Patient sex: F
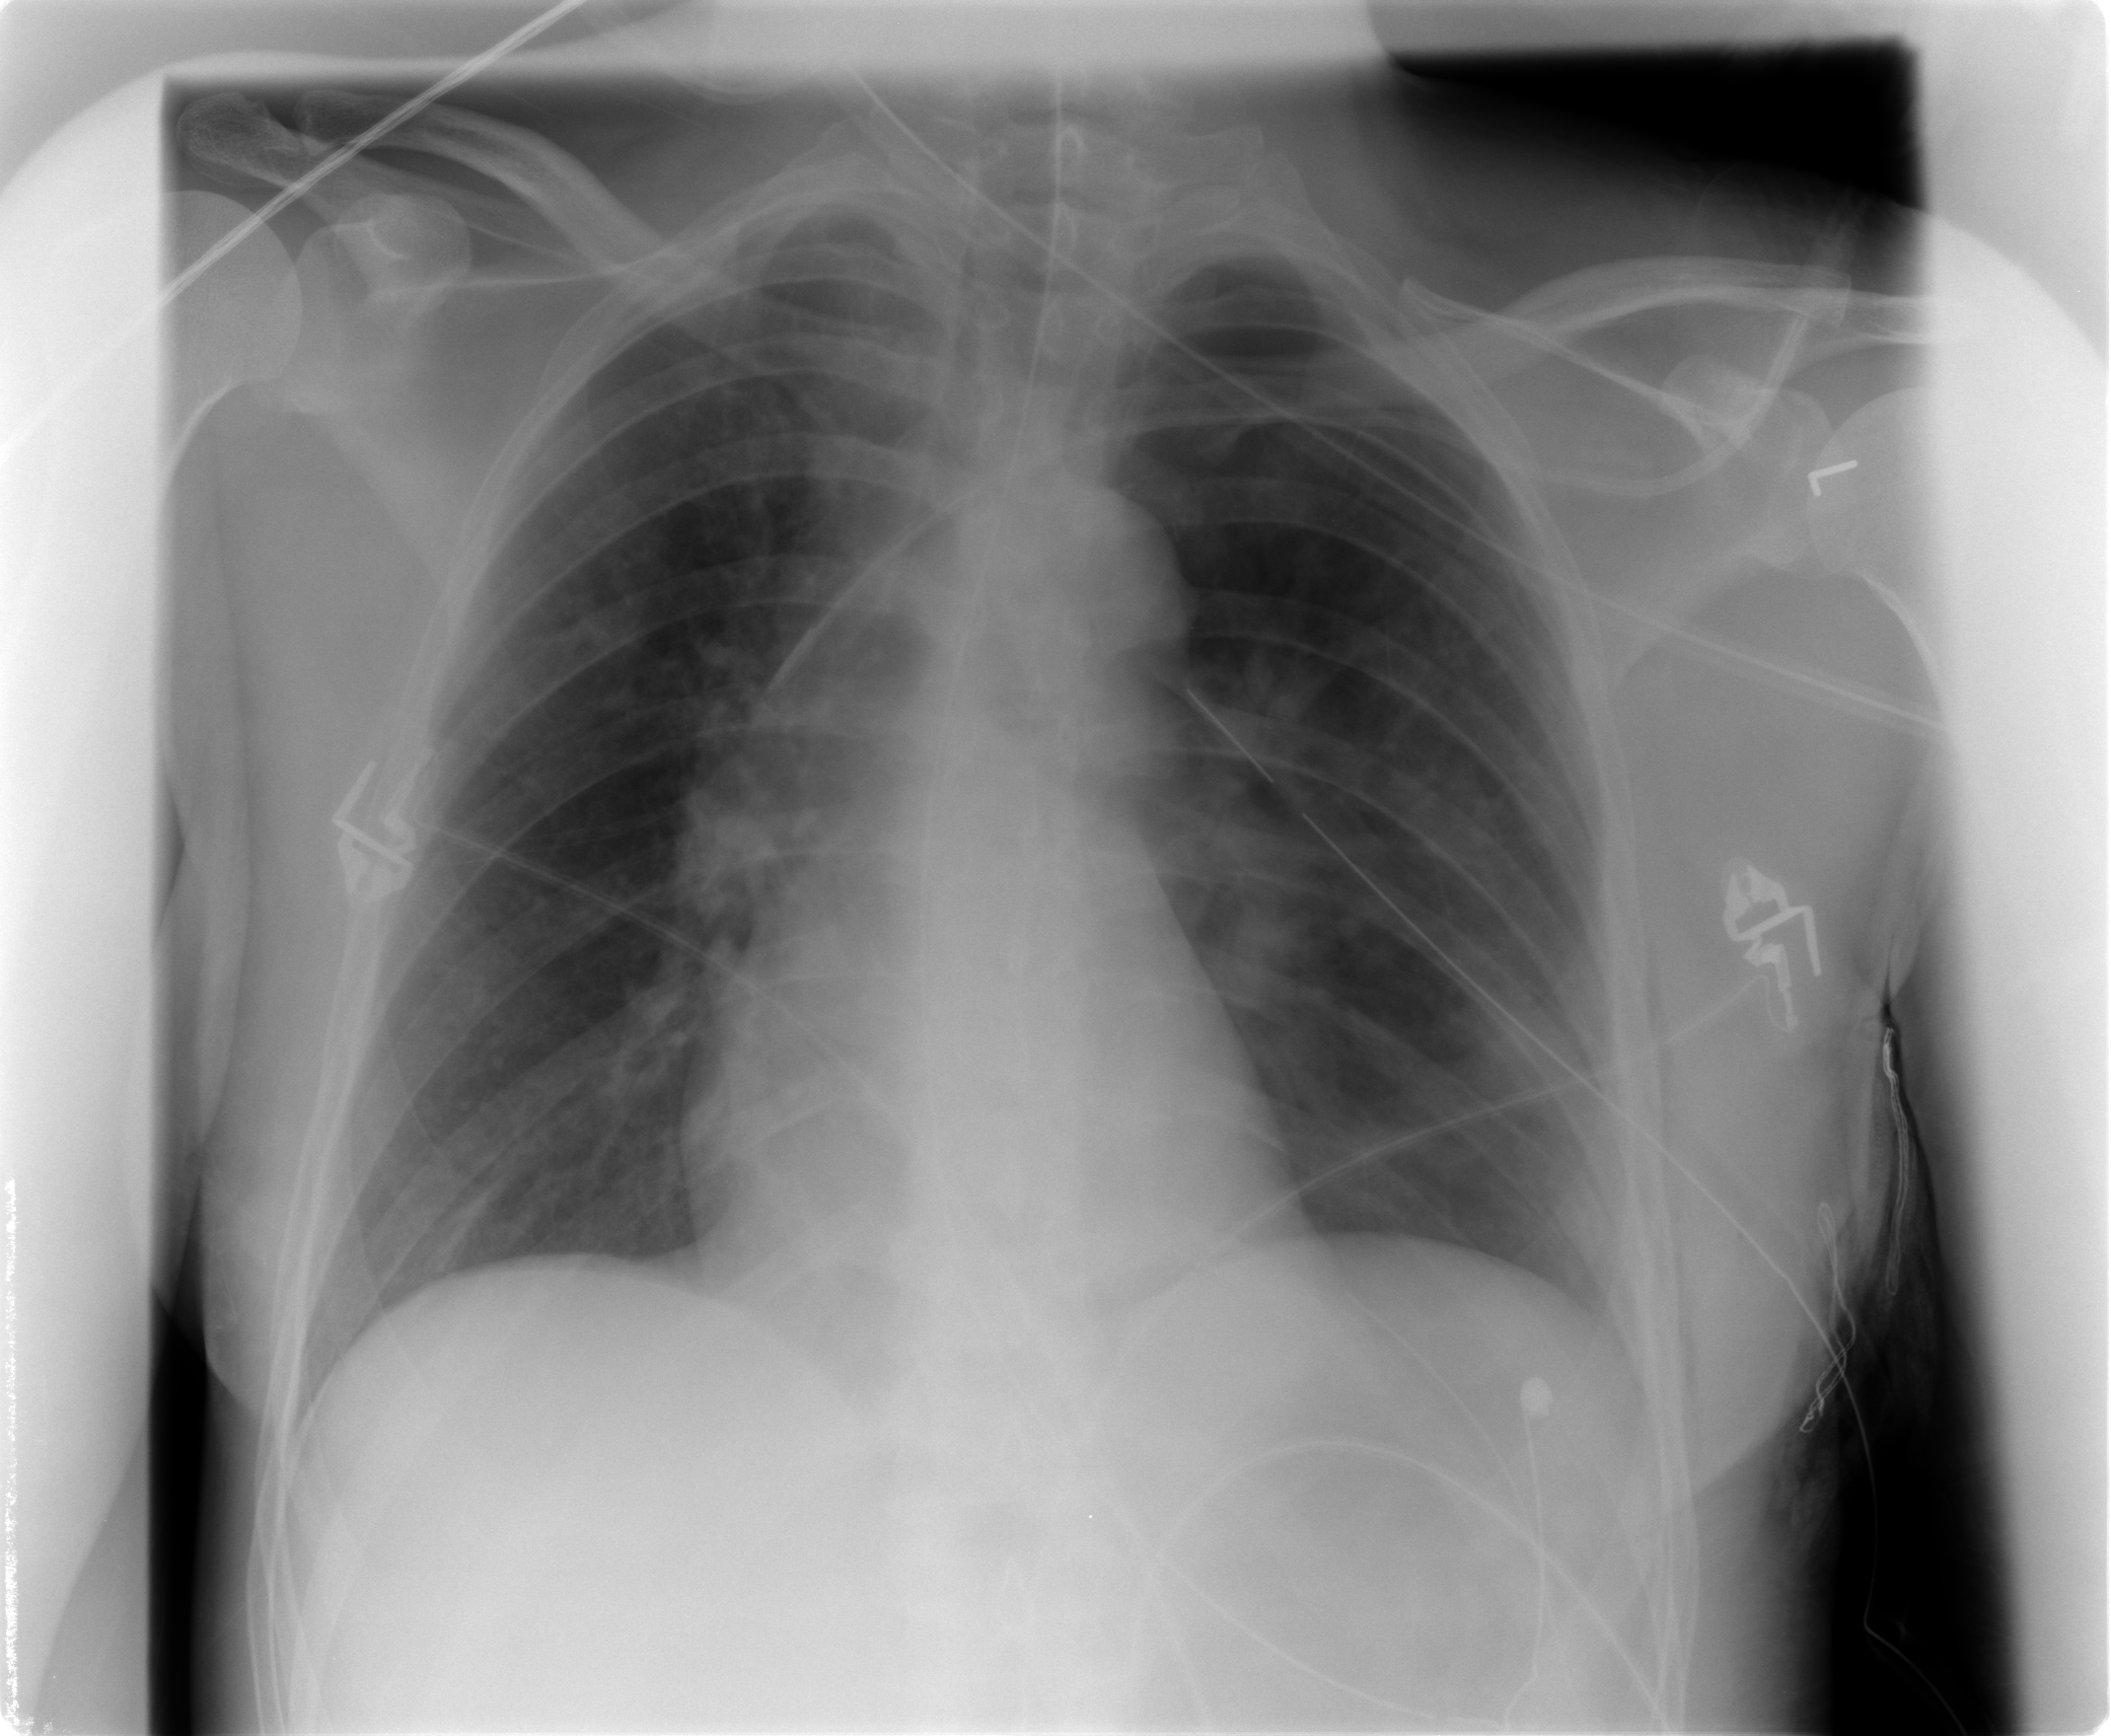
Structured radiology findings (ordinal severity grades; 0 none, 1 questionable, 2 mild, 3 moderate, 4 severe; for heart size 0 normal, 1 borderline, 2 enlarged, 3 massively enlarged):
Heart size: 0
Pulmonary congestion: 0
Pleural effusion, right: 0
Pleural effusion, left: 0
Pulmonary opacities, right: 0
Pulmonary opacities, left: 0
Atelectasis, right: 0
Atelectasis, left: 2